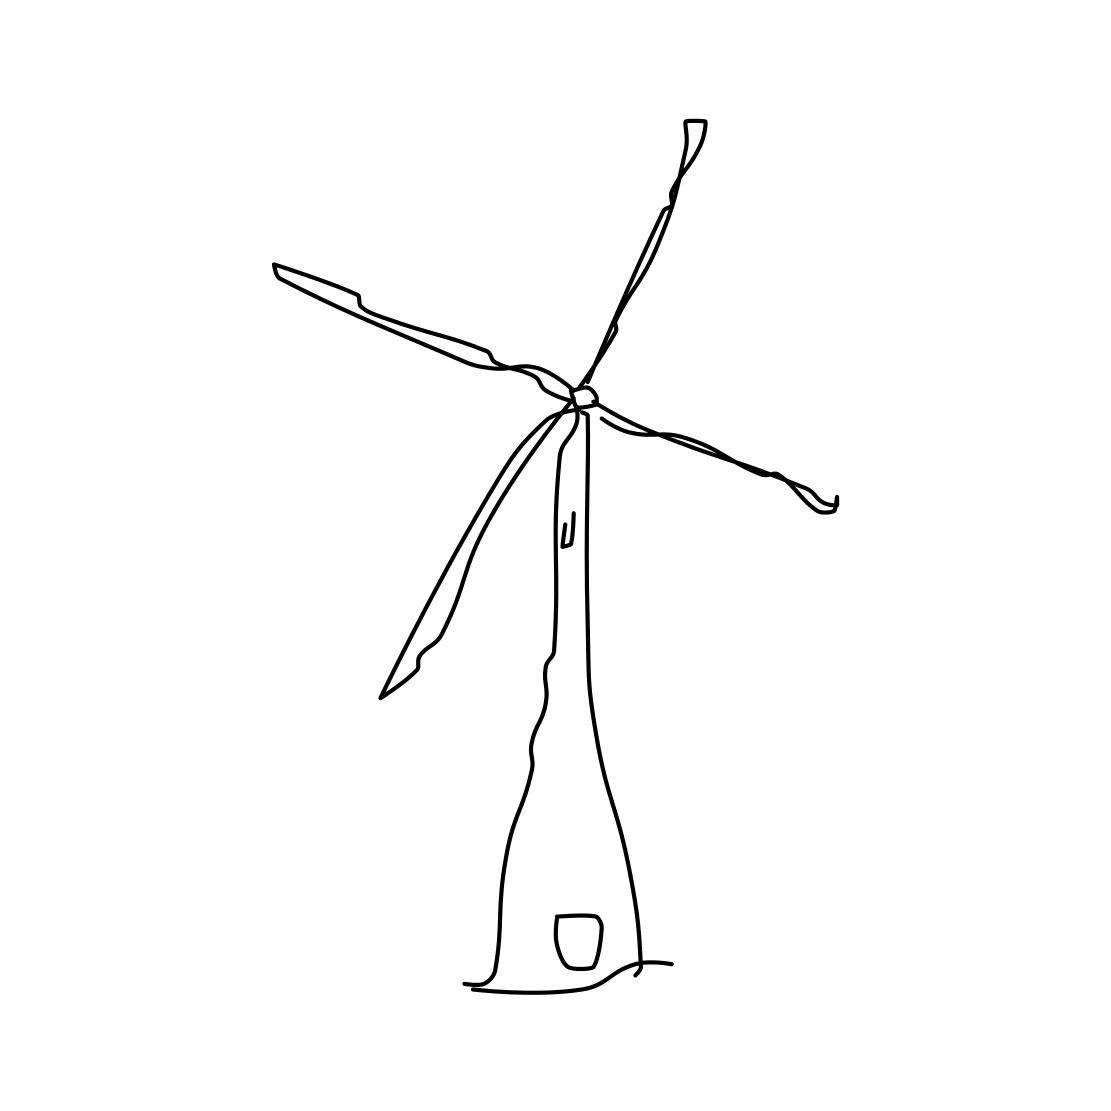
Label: windmill